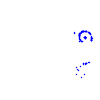
Particle: kaon